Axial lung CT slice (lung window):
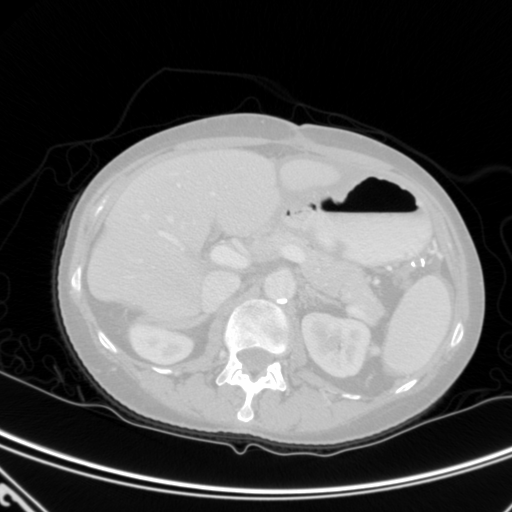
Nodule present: no